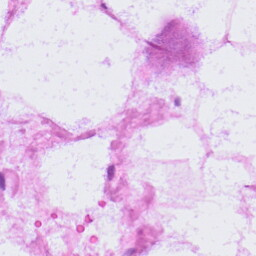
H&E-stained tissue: LymphNode